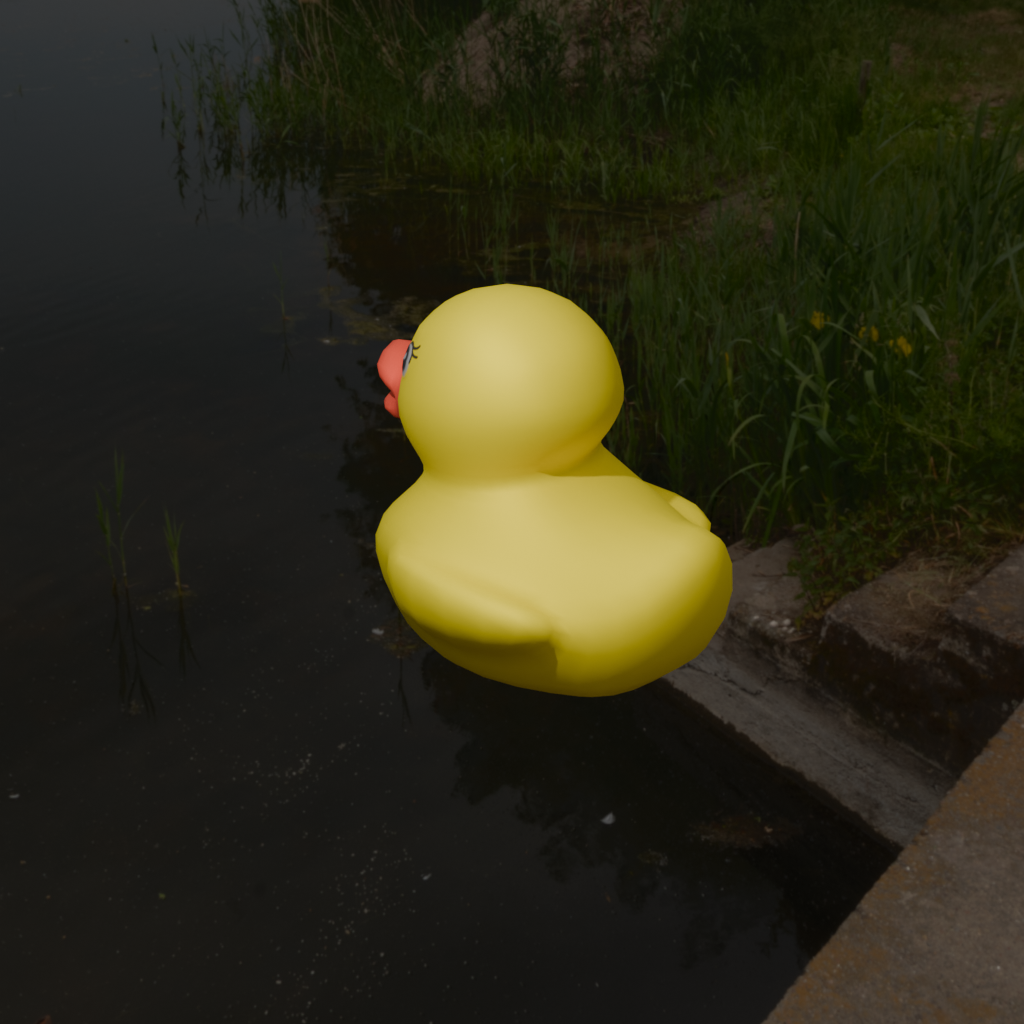
an image of a yellow rubber duck seen from <back_left> in a lakeside with a cloudy sky surrounded by greenery and dirt paths.